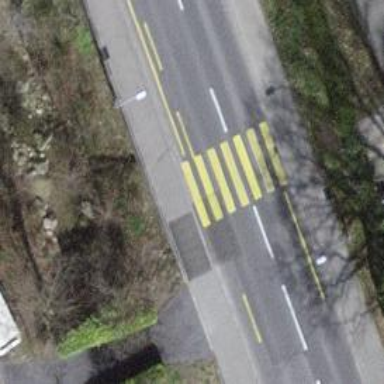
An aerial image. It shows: Uncontrolled zebra crossing on the road.